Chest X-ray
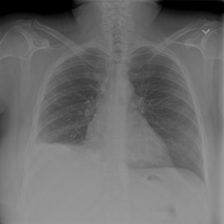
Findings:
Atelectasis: positive
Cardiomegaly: negative
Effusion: negative
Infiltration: negative
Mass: negative
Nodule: negative
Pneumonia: negative
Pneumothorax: negative
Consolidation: negative
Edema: negative
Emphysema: negative
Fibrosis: negative
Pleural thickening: negative
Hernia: negative